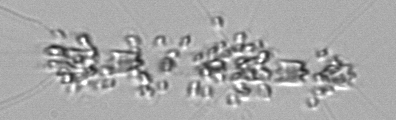
Label: Chaetoceros_didymus_TAG_external_flagellate